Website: apple-inc
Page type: customer-info-address
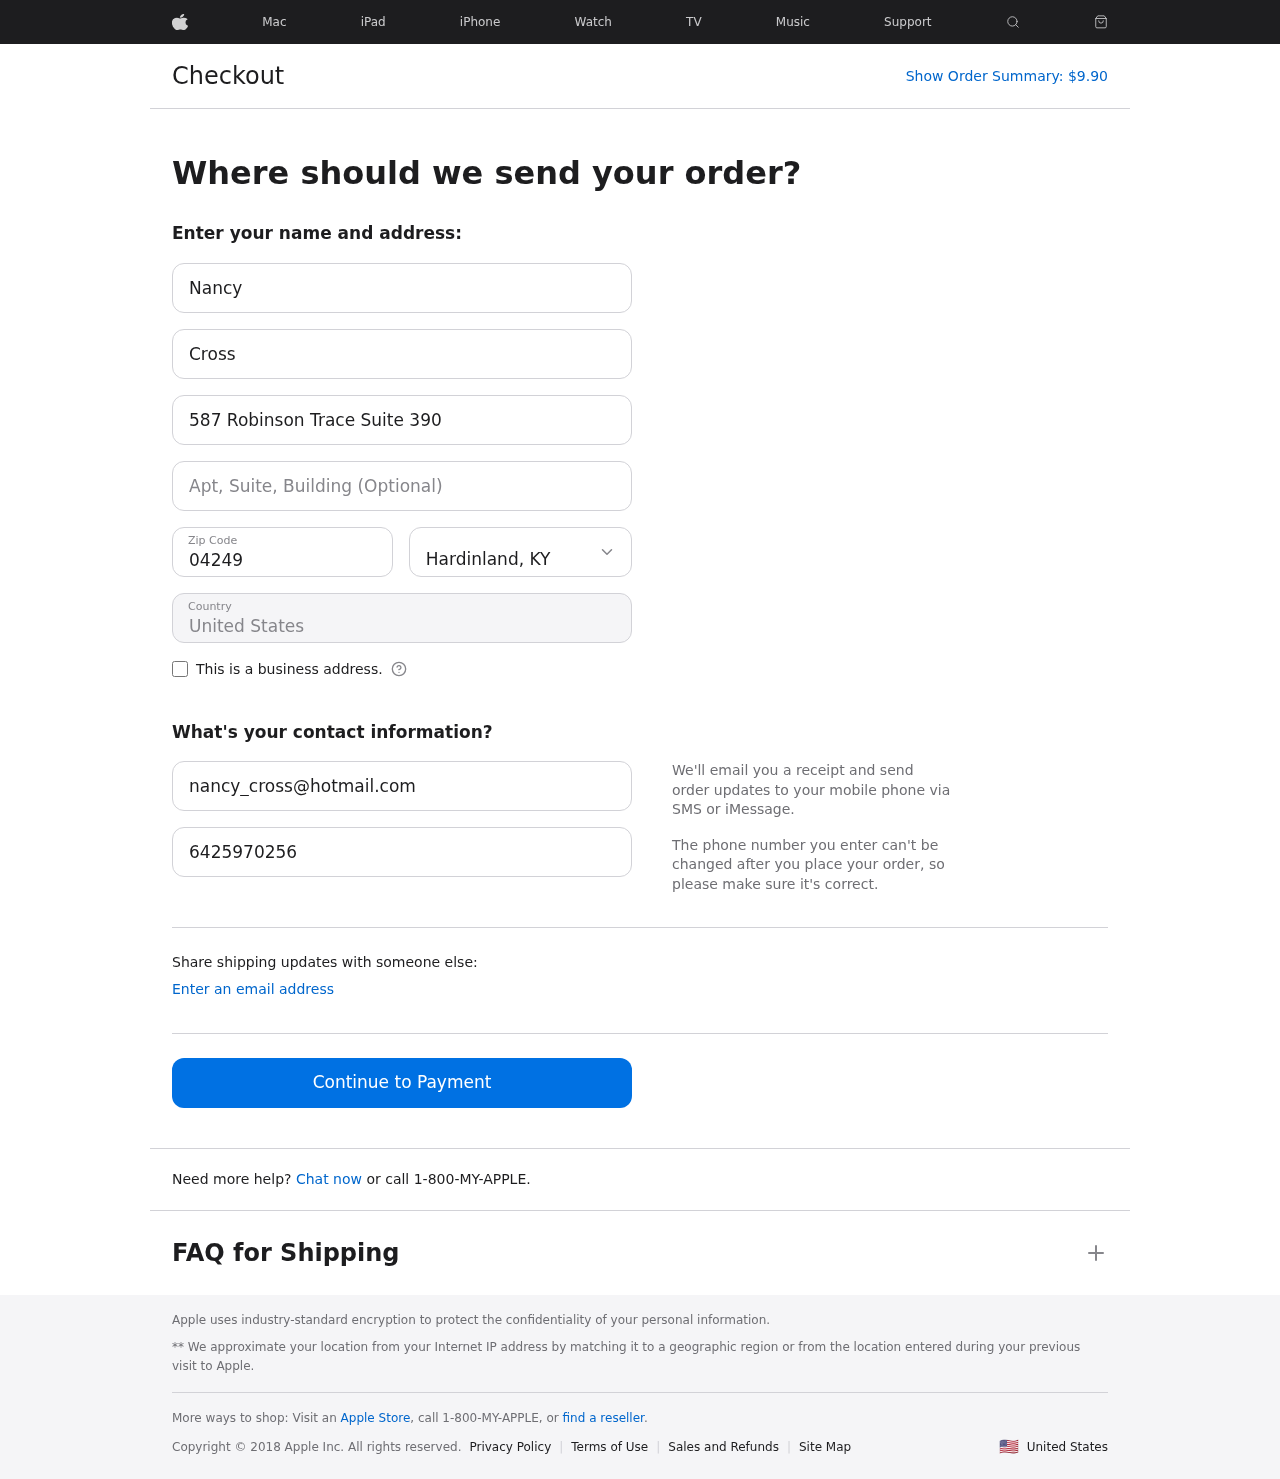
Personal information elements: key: PII_CITY_STATE
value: Hardinland, KY
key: PII_COUNTRY
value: United States
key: PII_EMAIL
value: nancy_cross@hotmail.com
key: PII_FIRSTNAME
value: Nancy
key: PII_LASTNAME
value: Cross
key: PII_PHONE
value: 6425970256
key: PII_POSTCODE
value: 04249
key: PII_STREET
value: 587 Robinson Trace Suite 390
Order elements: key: ORDER_TOTAL
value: $9.90